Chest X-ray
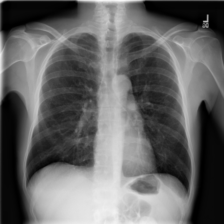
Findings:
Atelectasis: negative
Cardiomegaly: negative
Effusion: negative
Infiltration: negative
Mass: negative
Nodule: negative
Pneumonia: negative
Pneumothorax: negative
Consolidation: negative
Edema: negative
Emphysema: negative
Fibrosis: negative
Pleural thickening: negative
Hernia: negative